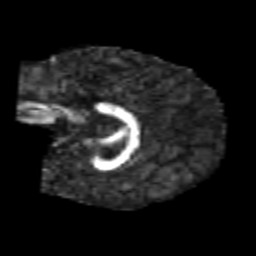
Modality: FA
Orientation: sagittal
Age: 6
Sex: male
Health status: healthy